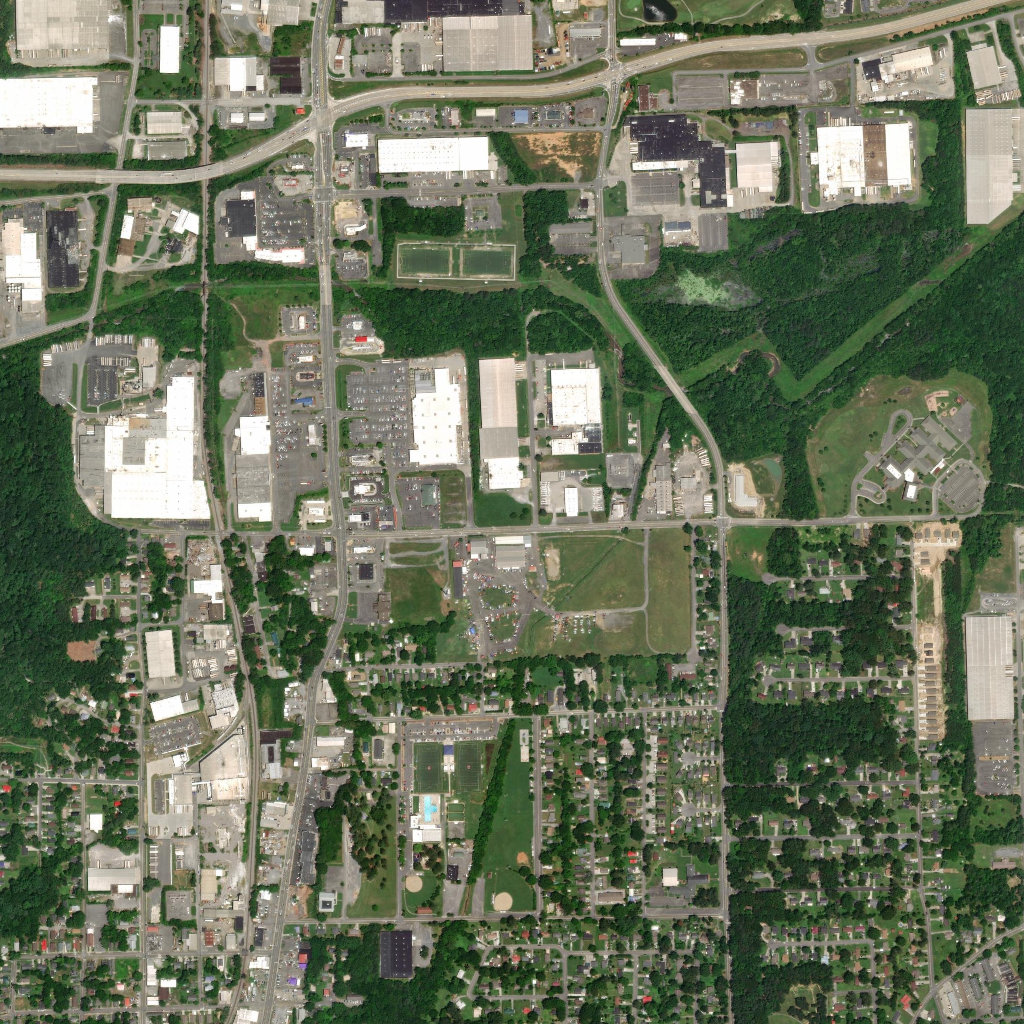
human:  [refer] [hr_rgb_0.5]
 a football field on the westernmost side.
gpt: <box>[[38, 24, 44, 26, 0]]</box>